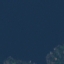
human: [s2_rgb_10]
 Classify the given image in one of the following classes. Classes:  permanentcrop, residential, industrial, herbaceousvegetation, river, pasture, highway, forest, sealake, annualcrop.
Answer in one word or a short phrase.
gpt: SeaLake